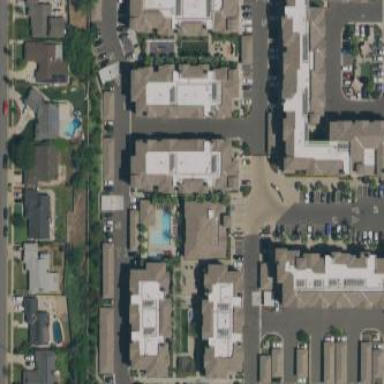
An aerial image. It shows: Residential area with apartments.